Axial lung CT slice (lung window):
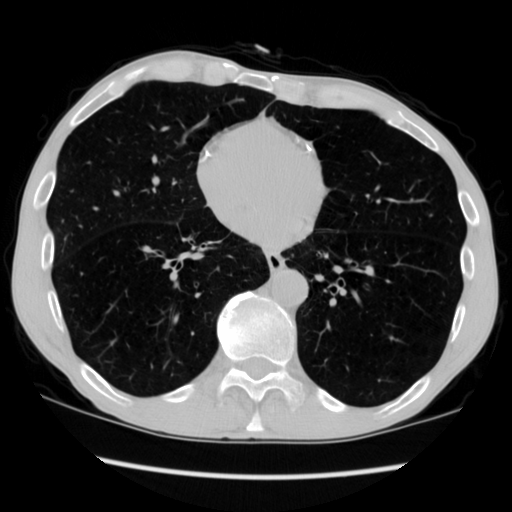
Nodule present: no